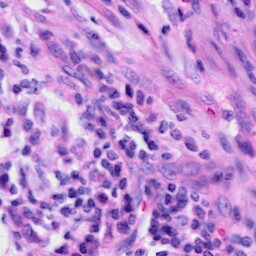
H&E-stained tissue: Cervix